Question: Count the number of objects in the diagram.
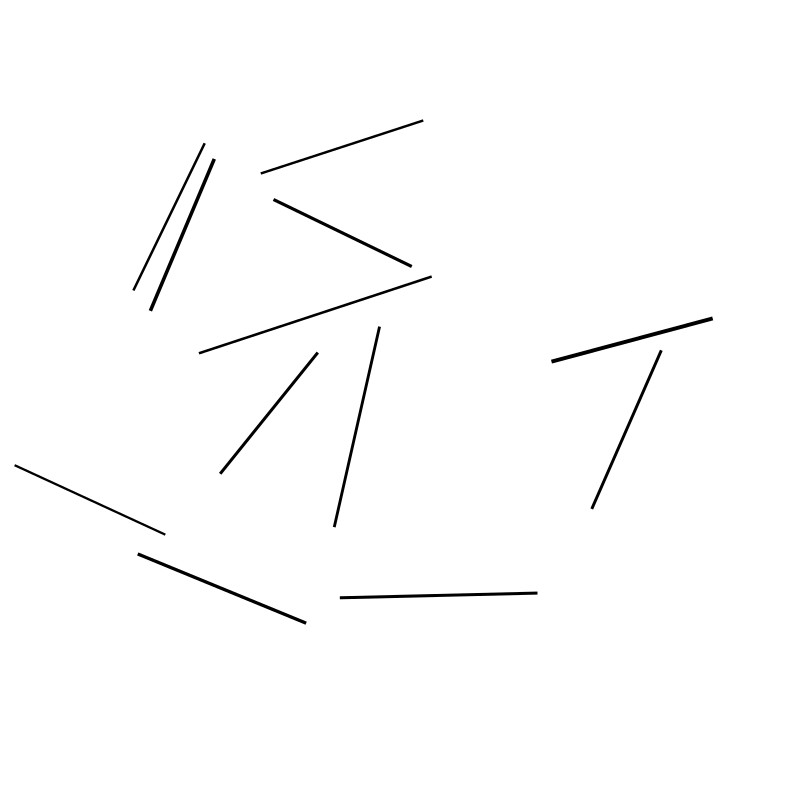
Answer: 12